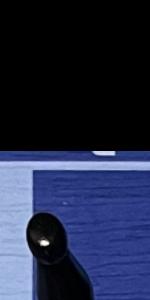
Label: Empty